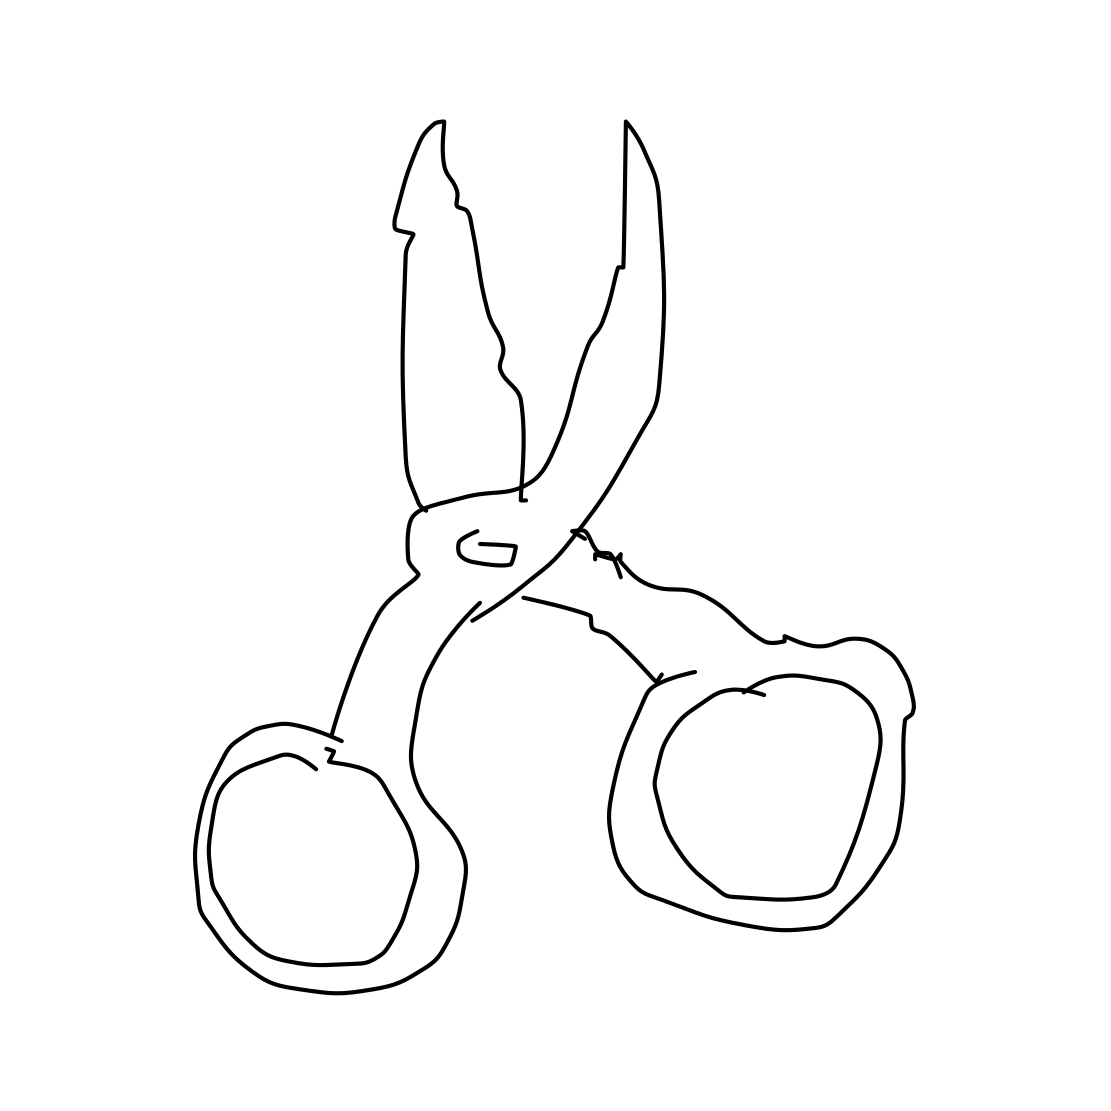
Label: scissors